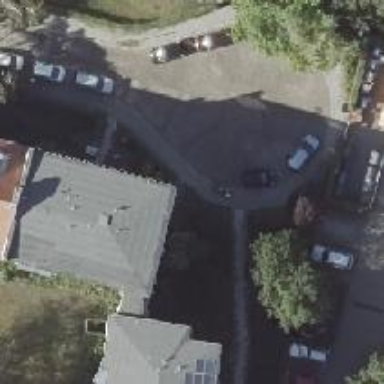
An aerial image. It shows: Residential building with hipped roof.